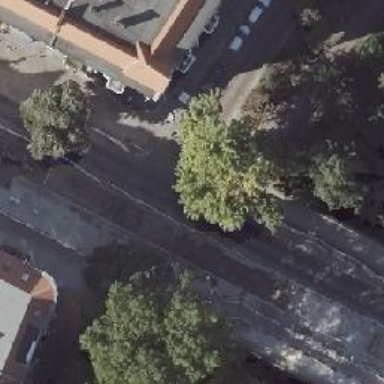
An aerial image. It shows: Residential road with asphalt surface and separate sidewalk.